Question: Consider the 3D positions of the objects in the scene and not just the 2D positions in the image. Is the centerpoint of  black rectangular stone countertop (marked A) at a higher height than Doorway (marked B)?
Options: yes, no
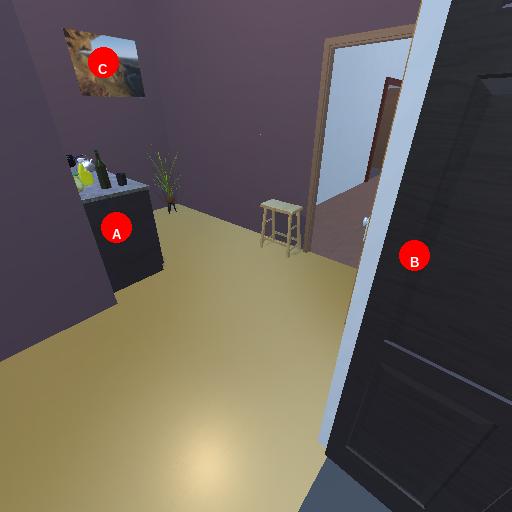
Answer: yes